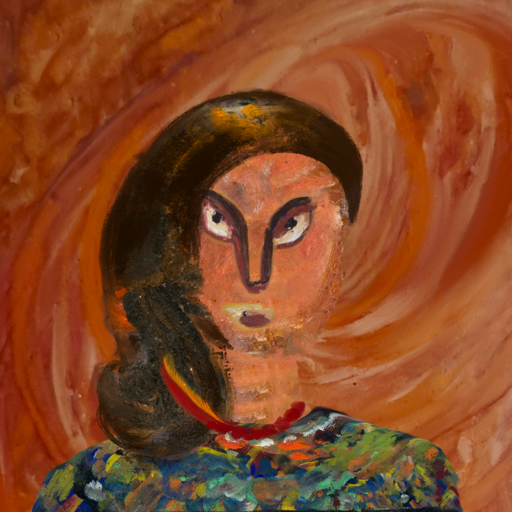
Background: Pious_Lady, Head And Neck Front: Boggyland, Face Front: After_Raid, Bust: An_Impression, Hair Front: Gypsy_Queen, Head Accessory: Blank, Second Necklace: Blank, Necklace: Pipe, Baby: Blank